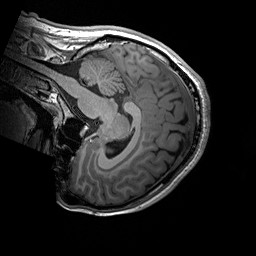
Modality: T1w
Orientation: sagittal
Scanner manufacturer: siemens
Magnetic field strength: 3 T
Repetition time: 2.2 s
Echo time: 0.00244 s